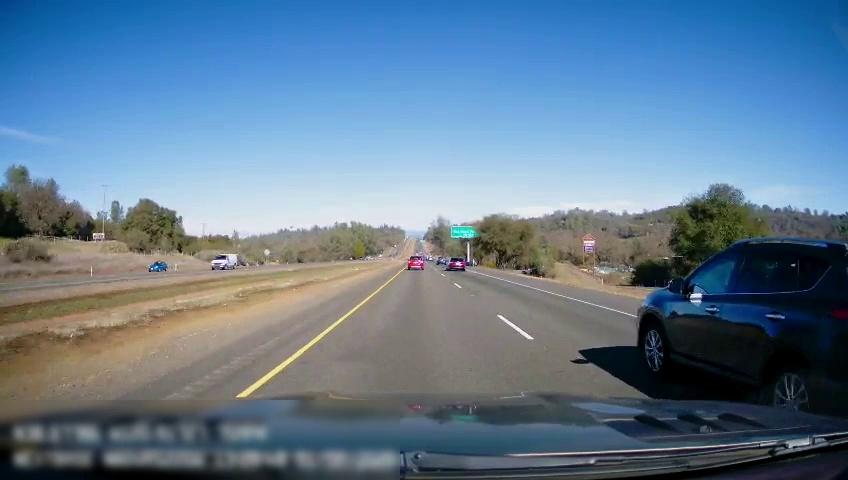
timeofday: Day
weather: Sunny
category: Drivable Space
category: Drivable Space
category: Vehicles | SUV
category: Vehicles | SUV
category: Vehicles | SUV
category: Vehicles | SUV
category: Vehicles | Truck
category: Vehicles | Car
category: Lanes | Current Lane
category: Lanes | Current Lane
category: Lanes | Alternate Lane
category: Traffic | Signs